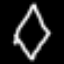
Label: diamond